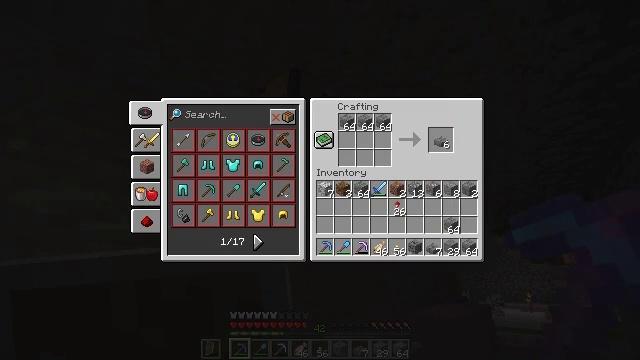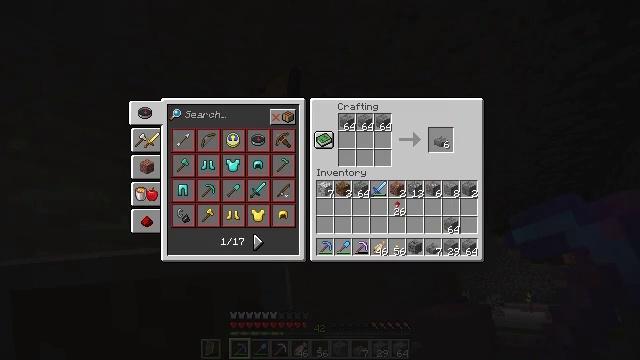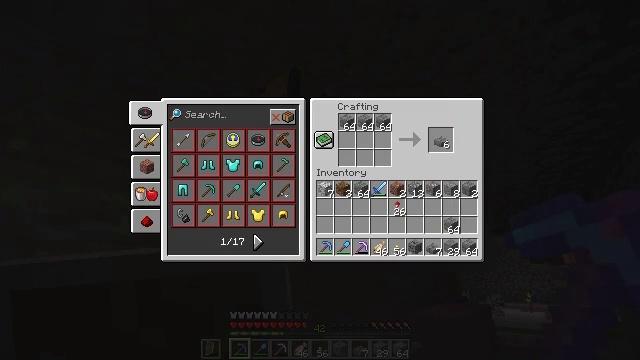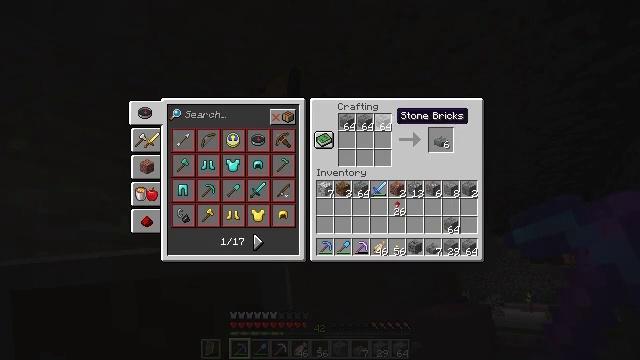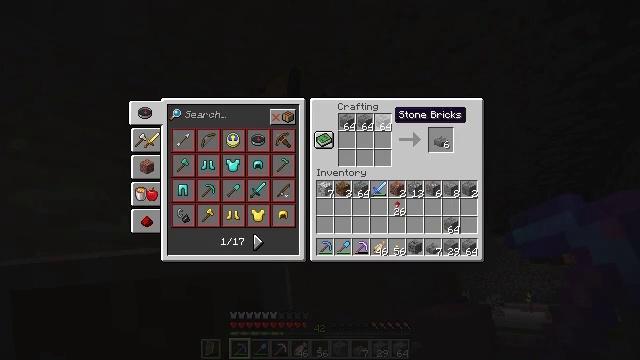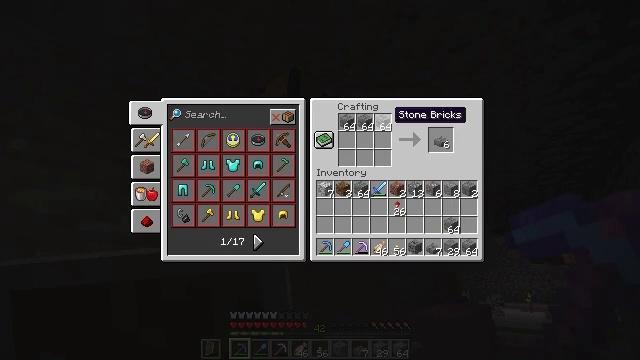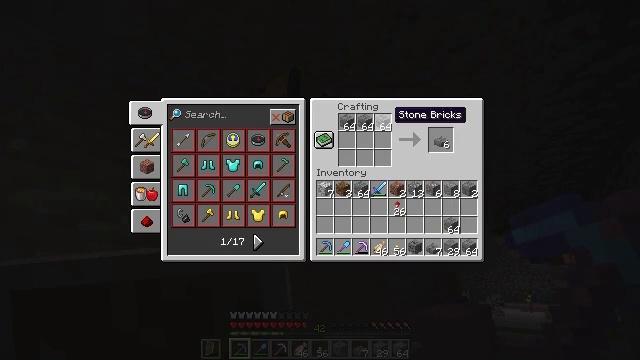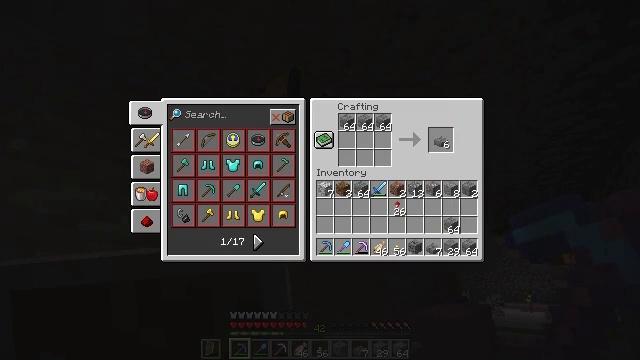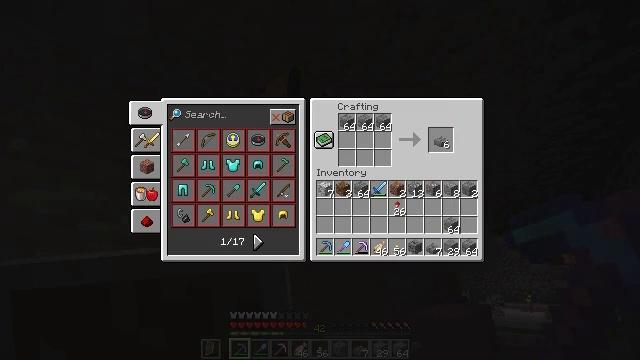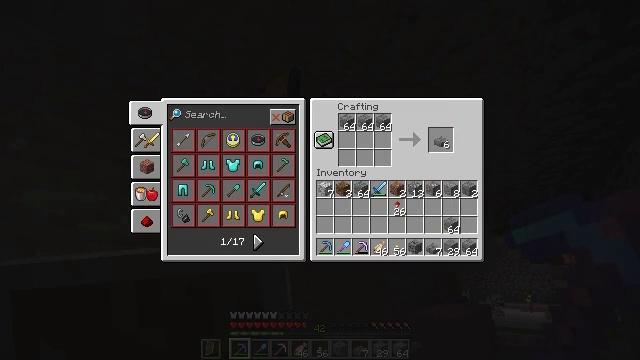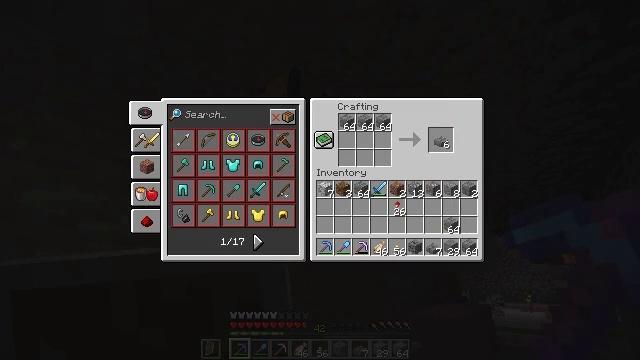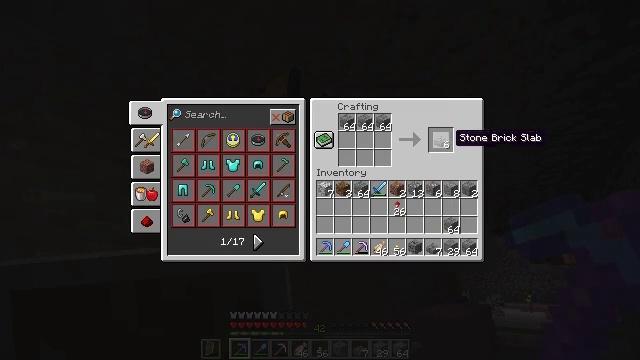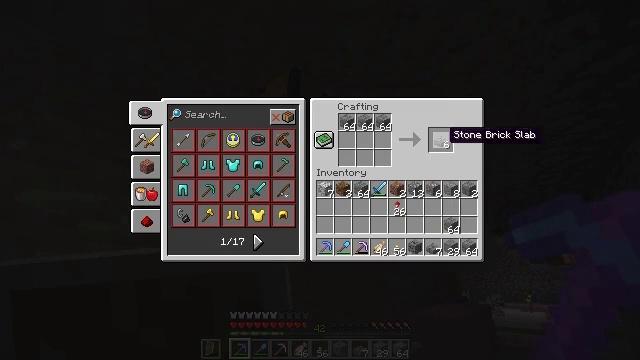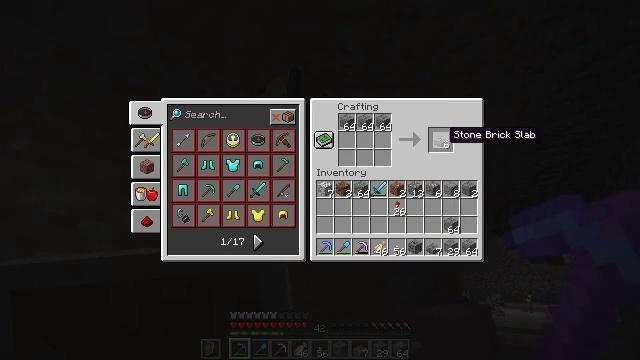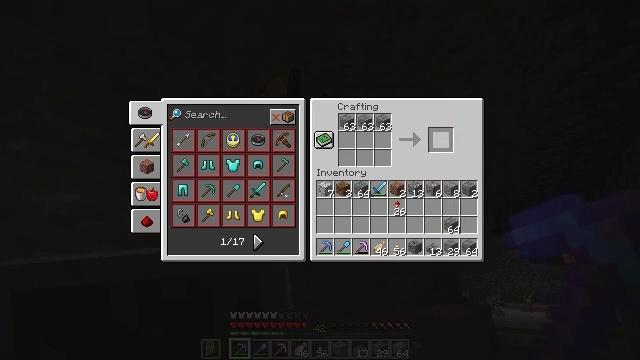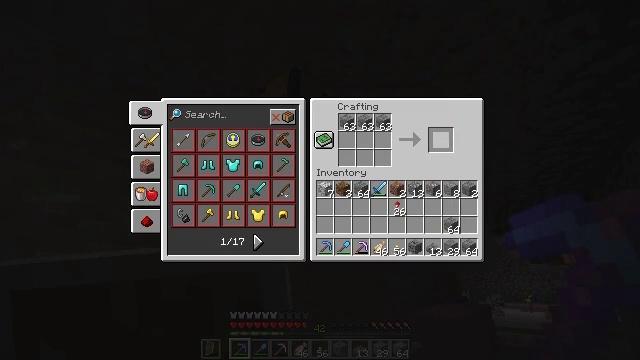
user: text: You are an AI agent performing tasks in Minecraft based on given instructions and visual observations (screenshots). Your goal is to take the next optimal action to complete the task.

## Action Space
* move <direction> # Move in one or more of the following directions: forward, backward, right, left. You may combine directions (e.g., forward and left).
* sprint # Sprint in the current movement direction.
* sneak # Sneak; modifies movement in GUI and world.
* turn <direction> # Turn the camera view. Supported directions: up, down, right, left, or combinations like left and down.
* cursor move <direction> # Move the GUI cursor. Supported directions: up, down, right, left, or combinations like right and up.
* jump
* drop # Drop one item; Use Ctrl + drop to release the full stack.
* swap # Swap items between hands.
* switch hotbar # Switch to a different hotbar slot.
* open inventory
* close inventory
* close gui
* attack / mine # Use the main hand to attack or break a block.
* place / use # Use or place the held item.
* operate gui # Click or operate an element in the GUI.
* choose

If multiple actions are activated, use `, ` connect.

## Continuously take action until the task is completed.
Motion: motion action
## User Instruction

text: Form stone brick slabs from stone bricks in the table.
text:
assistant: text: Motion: choose
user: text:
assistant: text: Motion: no_op
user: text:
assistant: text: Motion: no_op
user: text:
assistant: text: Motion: no_op
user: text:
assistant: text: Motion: no_op
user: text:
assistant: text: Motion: no_op
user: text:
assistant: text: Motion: cursor move right and down
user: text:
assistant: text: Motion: cursor move right and down
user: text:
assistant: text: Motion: cursor move right
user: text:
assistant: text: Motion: sneak
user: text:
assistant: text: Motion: sneak
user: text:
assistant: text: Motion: sneak
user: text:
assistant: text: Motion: sneak
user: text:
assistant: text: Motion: sneak, choose
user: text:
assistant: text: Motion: sneak, choose
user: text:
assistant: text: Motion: sneak
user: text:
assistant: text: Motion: sneak
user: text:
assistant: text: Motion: sneak
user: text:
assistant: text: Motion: no_op